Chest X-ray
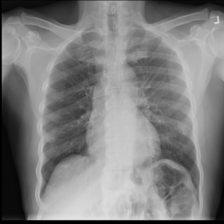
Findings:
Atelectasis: negative
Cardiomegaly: negative
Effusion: negative
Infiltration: negative
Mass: negative
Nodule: negative
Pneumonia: negative
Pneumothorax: negative
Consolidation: negative
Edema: negative
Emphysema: negative
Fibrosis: negative
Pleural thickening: negative
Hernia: negative